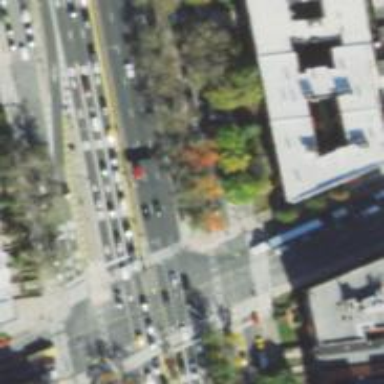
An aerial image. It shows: Asphalt footway with zebra crossing.